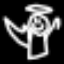
Label: angel